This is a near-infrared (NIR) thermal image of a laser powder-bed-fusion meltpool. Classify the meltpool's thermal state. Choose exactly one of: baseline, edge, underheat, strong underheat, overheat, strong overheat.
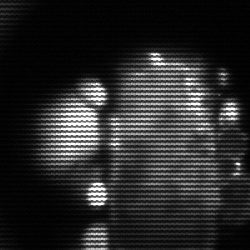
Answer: strong underheat